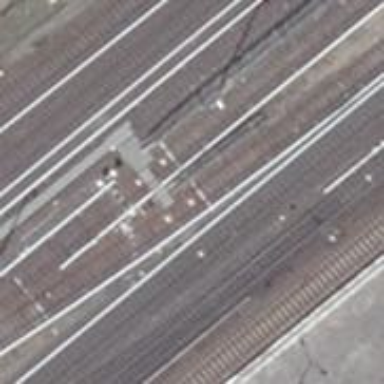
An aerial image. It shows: Yard serving light rail electrified rail system with bottom electrification.